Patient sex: F
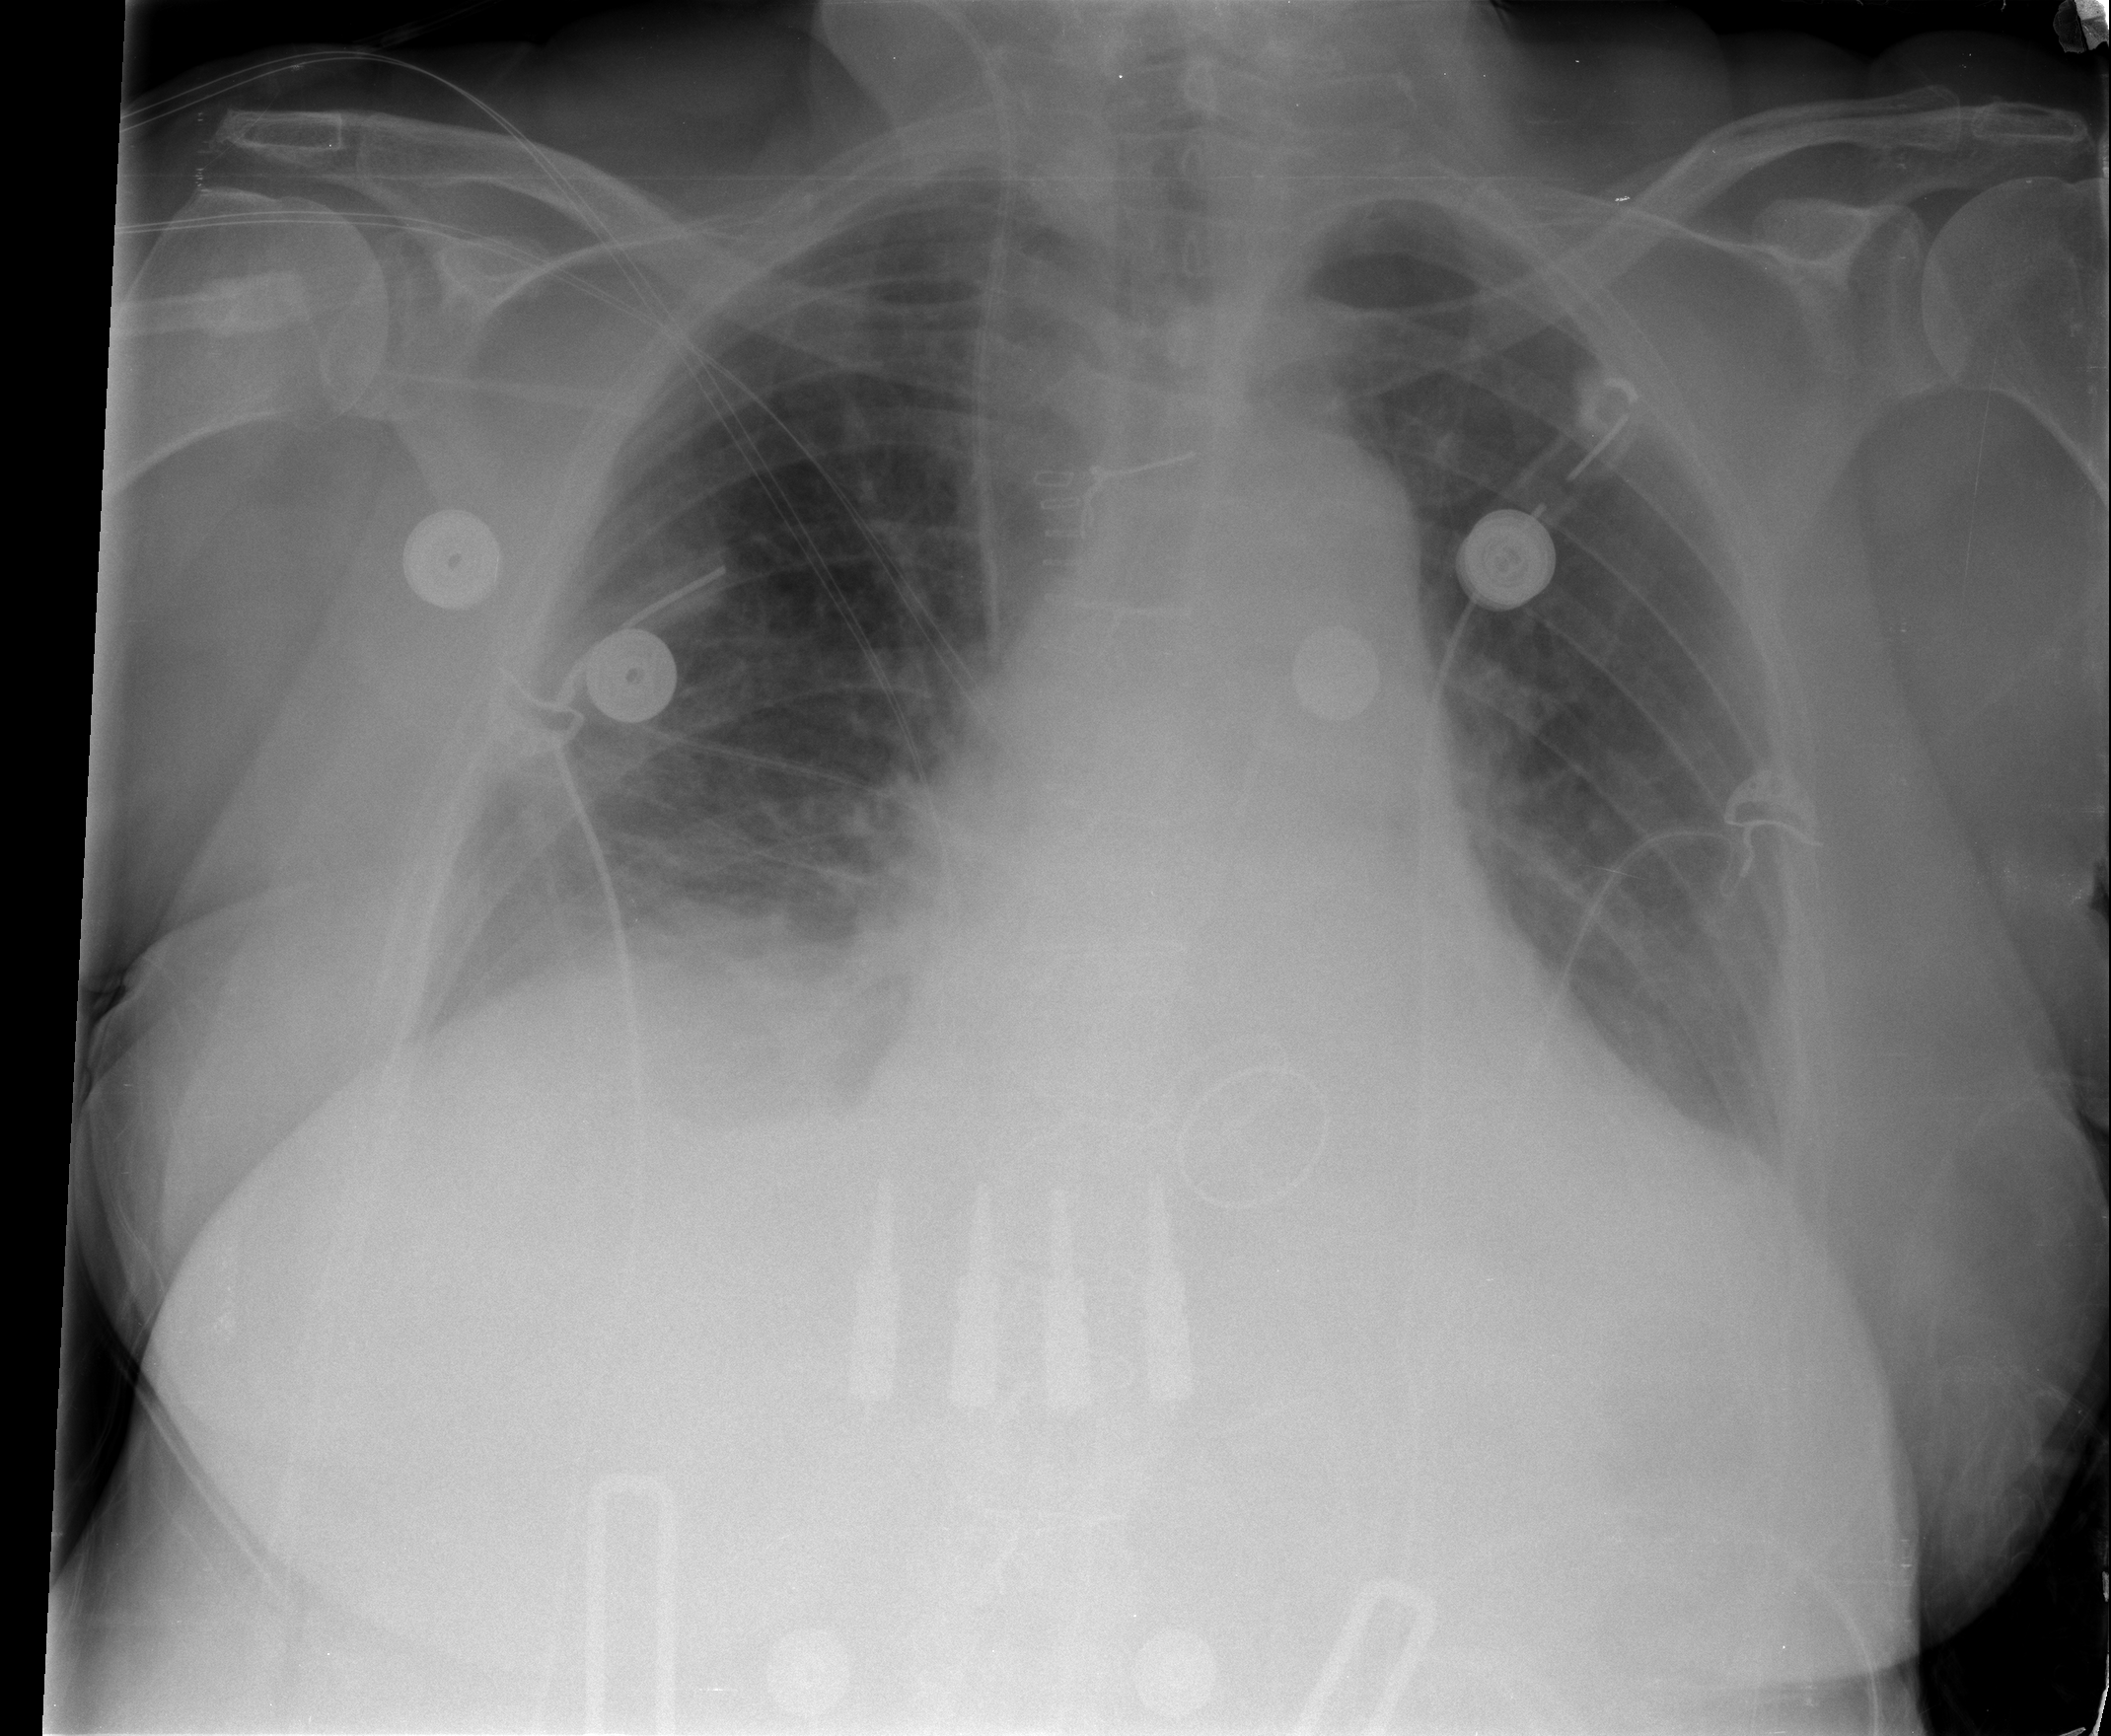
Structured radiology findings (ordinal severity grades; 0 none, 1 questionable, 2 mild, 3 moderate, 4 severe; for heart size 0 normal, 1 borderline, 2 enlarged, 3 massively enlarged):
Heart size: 0
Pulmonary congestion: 0
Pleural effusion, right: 2
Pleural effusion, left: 0
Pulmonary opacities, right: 0
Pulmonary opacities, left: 0
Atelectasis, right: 2
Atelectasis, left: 0